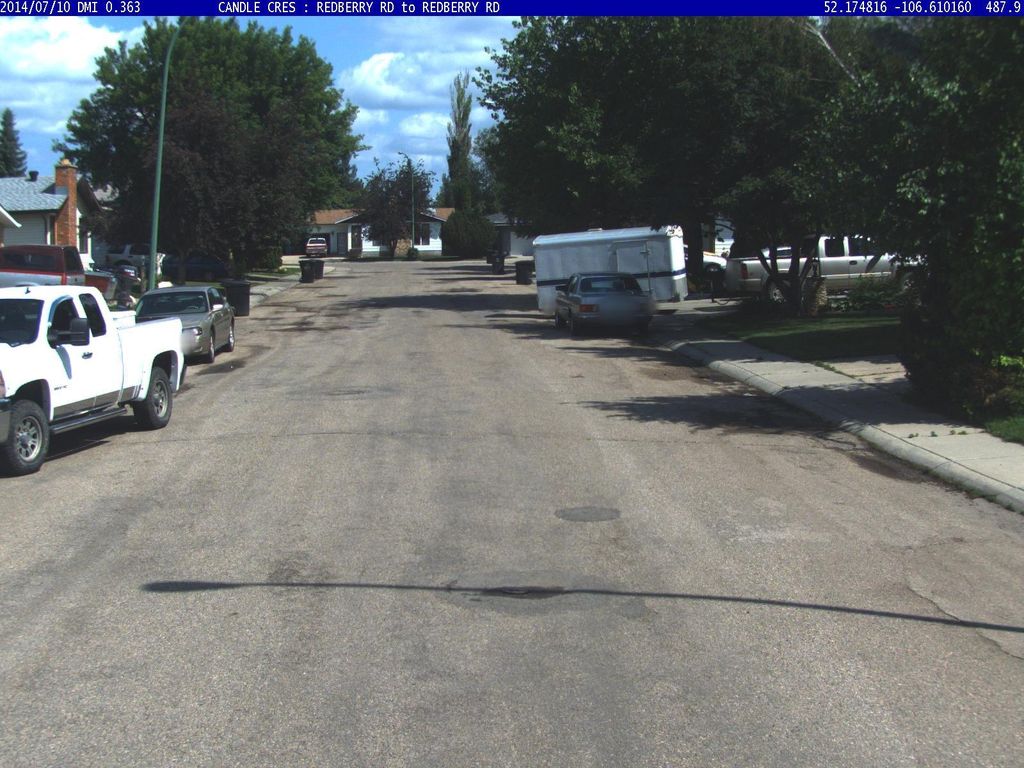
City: saskatoon